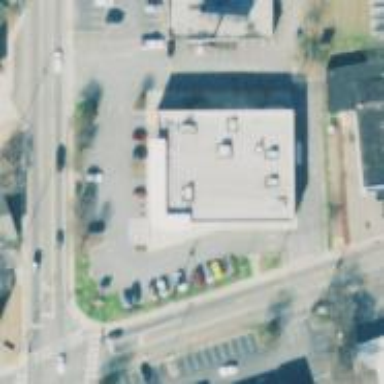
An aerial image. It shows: Pharmacy providing healthcare services.